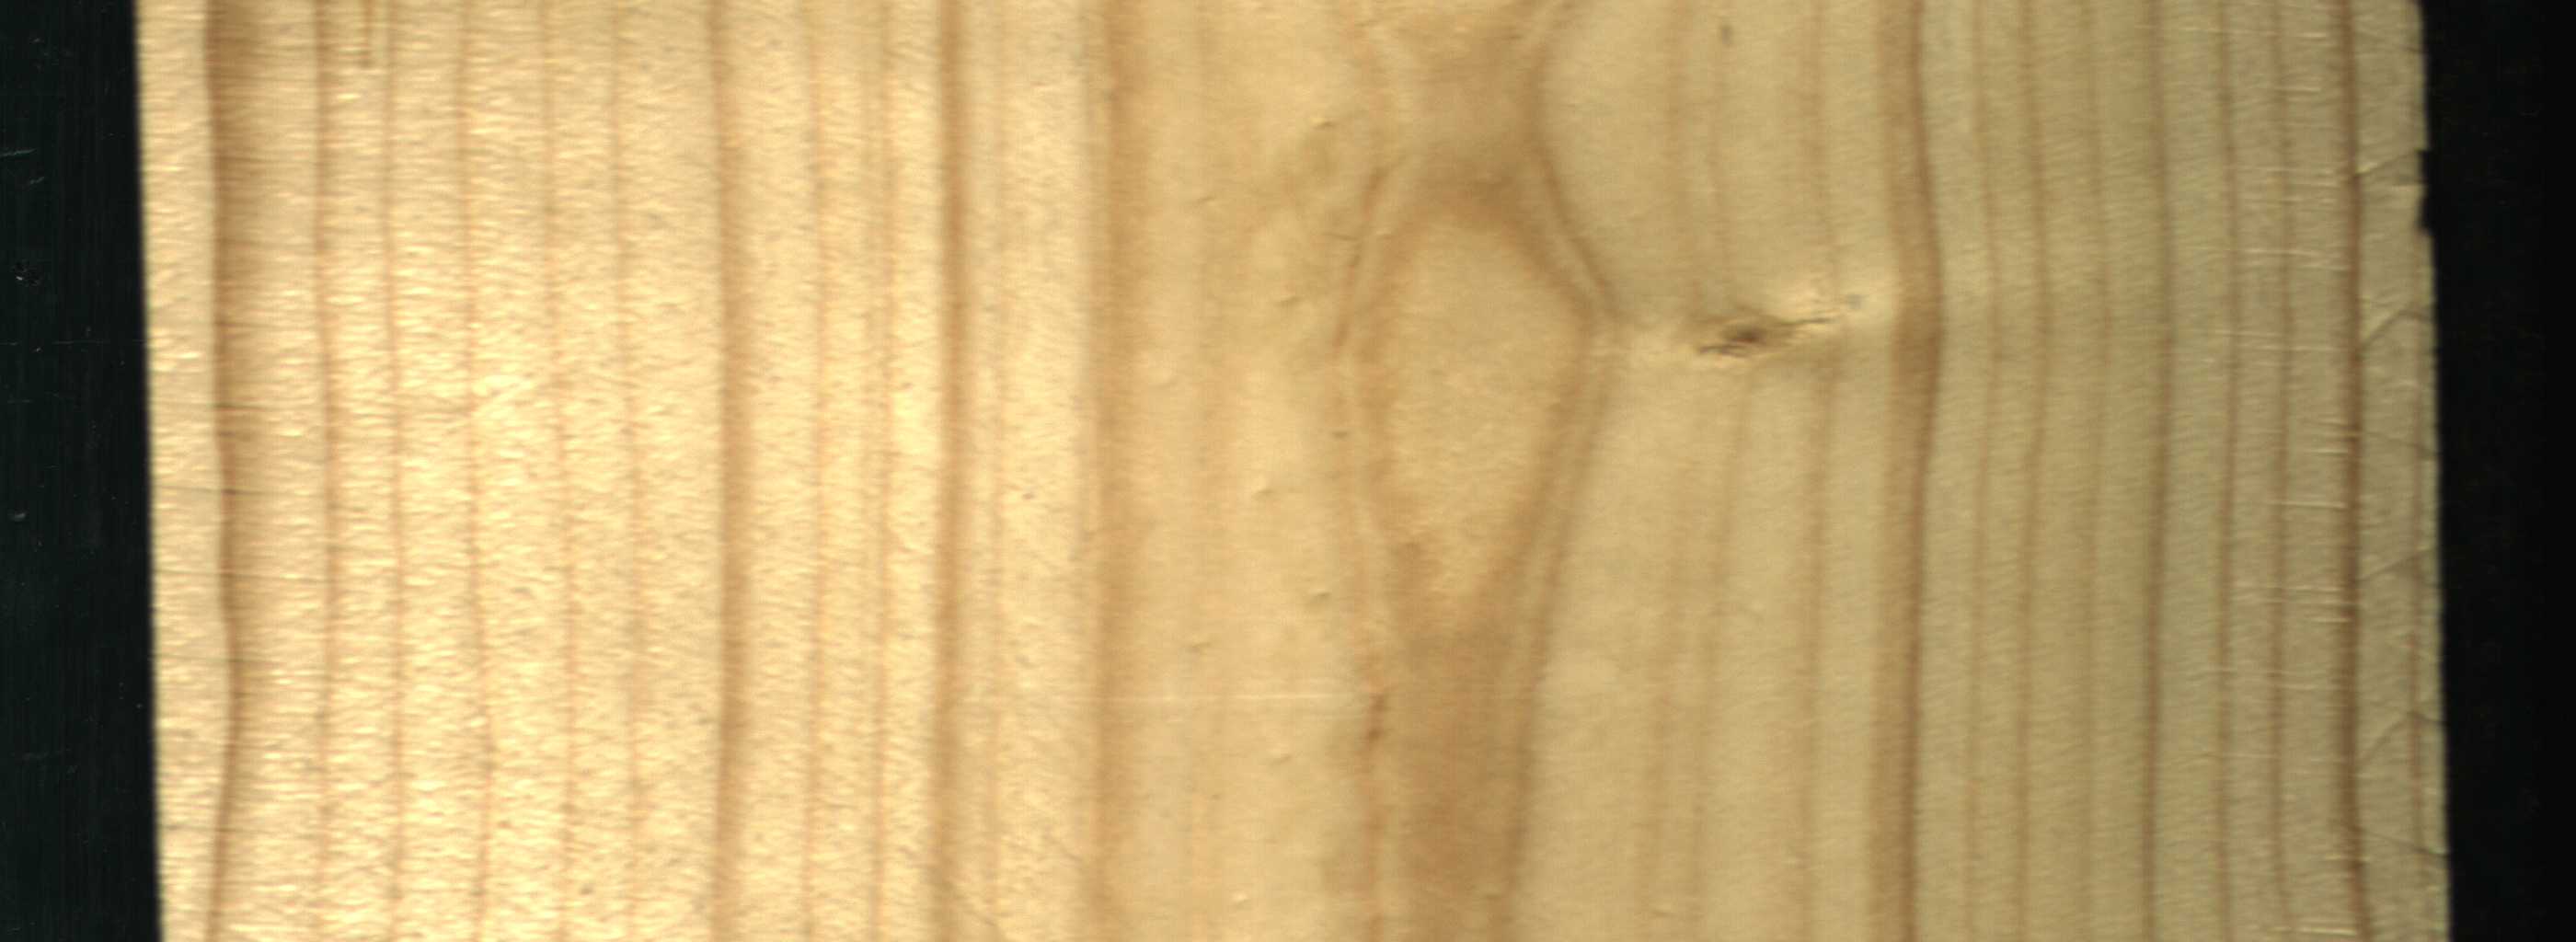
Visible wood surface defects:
Live_Knot